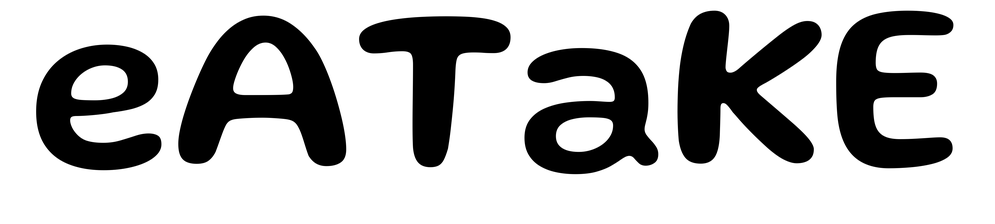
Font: Gluten_Medium